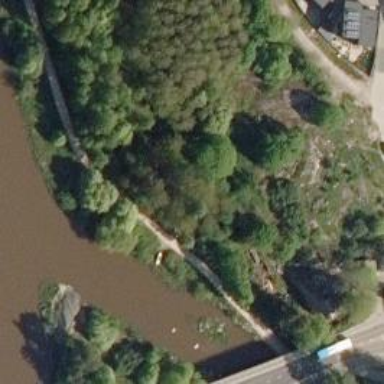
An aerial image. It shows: Pier with designated portage way for whitewater activities.